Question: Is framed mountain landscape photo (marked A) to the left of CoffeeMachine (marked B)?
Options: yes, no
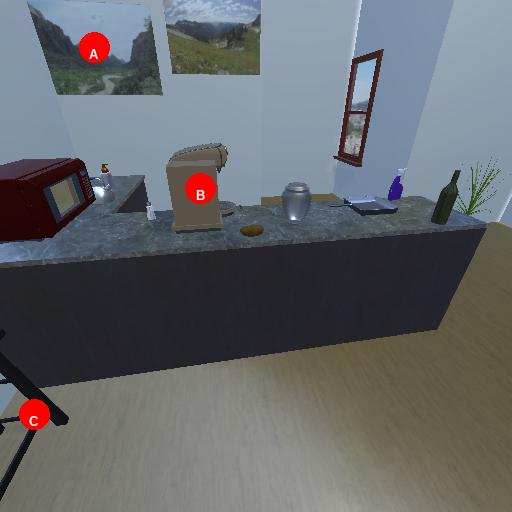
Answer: yes